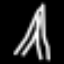
Label: The Eiffel Tower